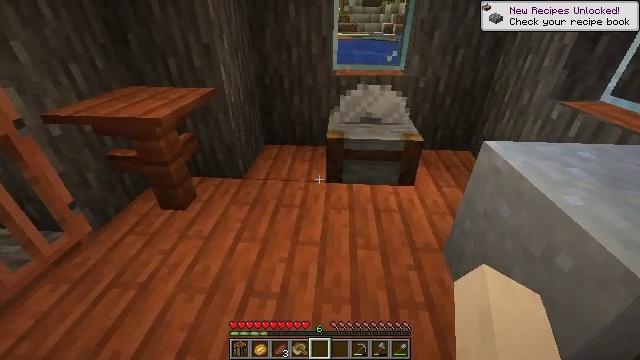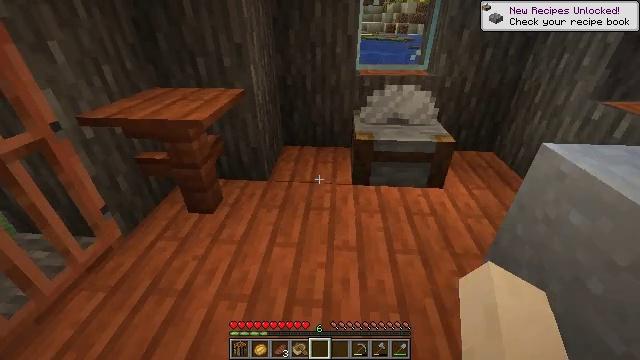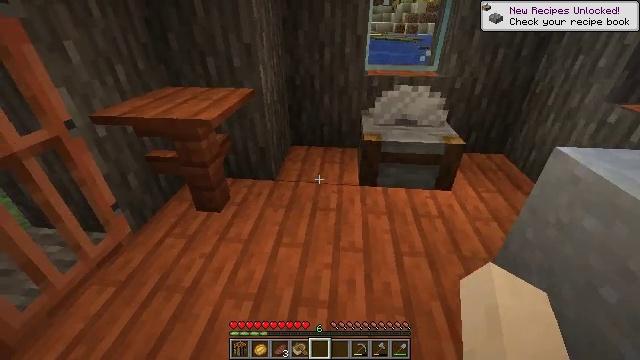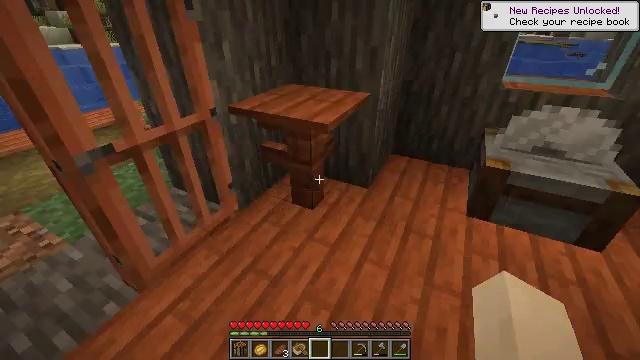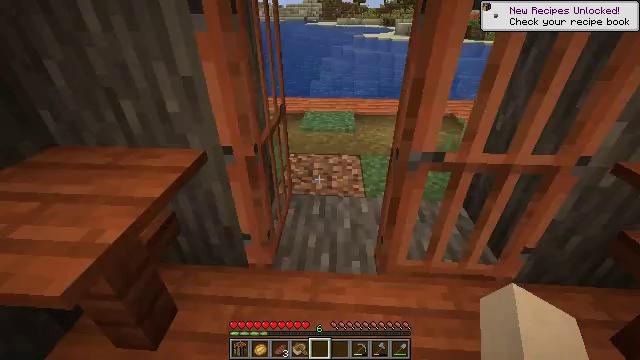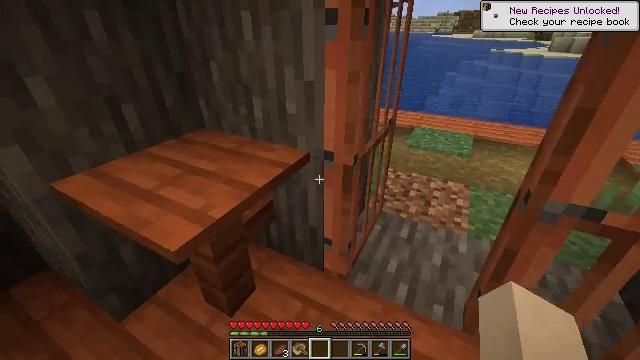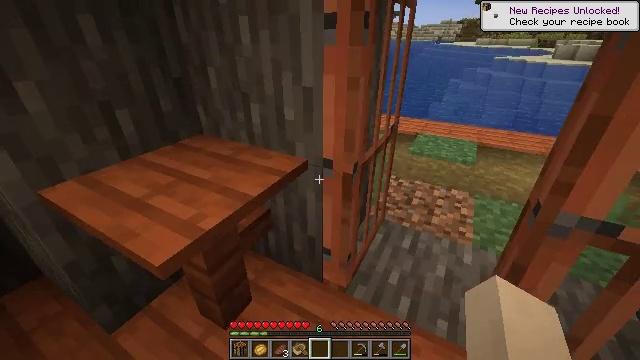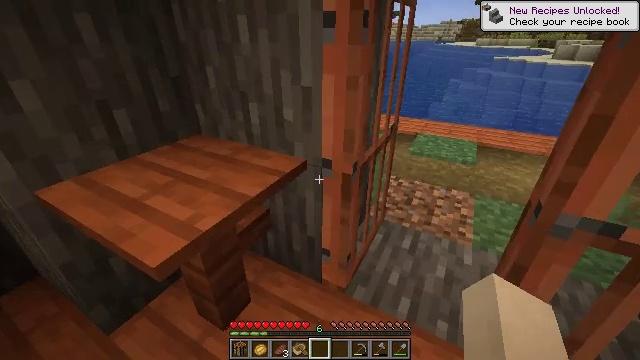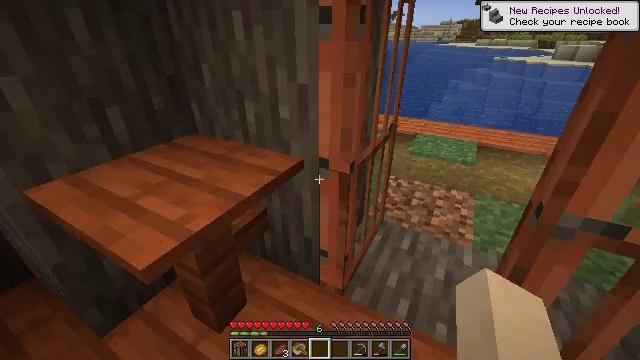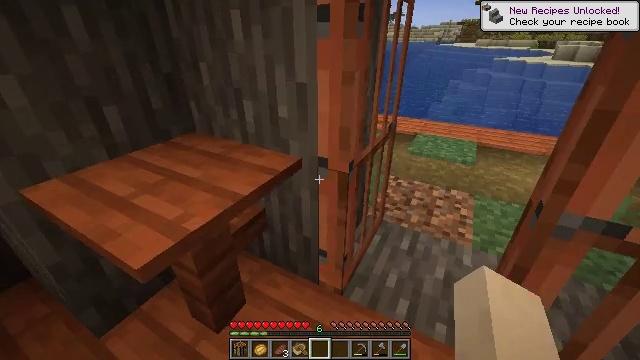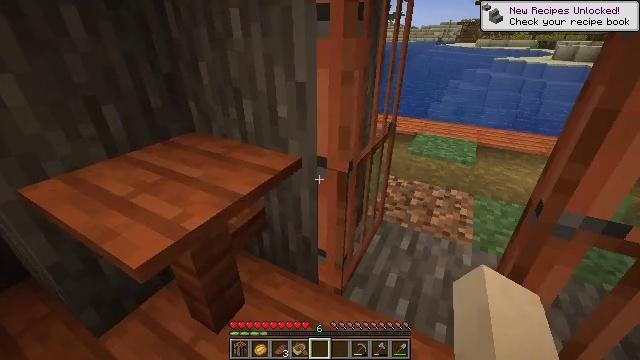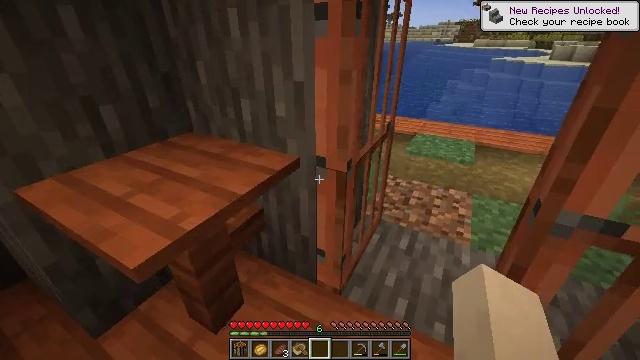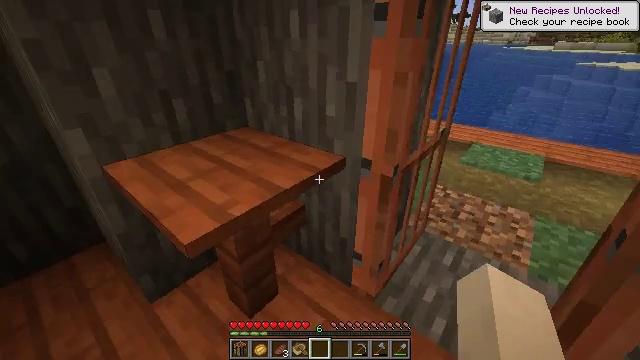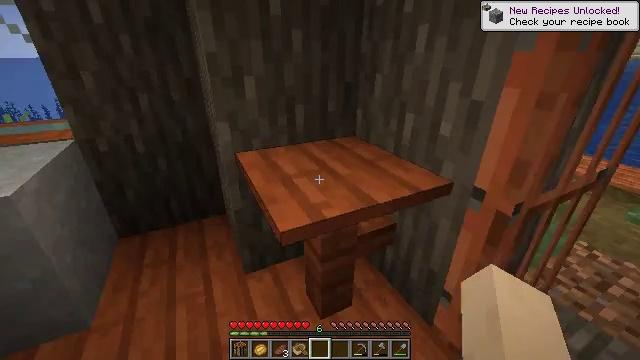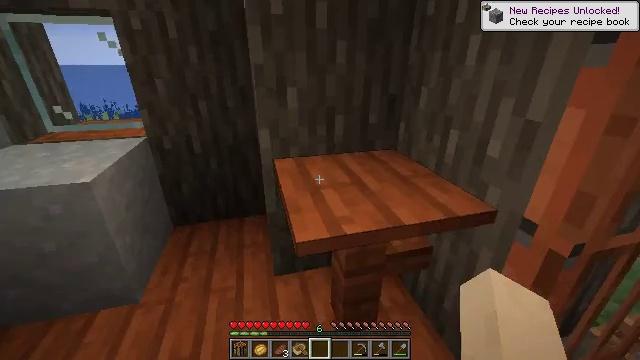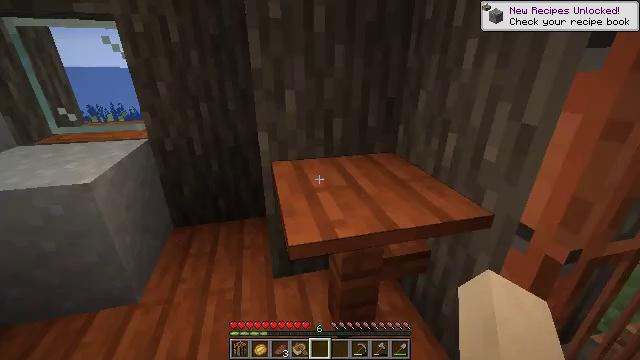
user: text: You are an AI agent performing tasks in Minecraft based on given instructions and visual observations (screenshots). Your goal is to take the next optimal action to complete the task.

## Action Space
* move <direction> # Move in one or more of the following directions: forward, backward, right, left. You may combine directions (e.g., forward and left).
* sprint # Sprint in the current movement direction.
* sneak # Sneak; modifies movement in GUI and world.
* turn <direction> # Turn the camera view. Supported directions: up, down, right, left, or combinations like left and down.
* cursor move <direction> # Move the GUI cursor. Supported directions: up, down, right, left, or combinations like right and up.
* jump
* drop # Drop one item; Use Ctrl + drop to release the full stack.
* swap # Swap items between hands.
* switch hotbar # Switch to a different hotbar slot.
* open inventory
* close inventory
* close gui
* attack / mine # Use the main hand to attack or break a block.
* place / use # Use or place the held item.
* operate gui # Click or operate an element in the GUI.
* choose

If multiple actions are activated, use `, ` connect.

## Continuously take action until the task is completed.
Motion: motion action
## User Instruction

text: Reclaim the acacia fence from a structure.
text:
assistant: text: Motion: move forward and move left
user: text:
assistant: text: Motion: move forward and move left, turn left
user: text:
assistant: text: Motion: move forward and move left, turn left
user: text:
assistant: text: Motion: move forward and move left, turn left
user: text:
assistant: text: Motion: turn left and up
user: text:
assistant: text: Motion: turn up
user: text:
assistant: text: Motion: no_op
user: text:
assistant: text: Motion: no_op
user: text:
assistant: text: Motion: no_op
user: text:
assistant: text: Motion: no_op
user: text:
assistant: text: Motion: no_op
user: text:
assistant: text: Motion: turn left
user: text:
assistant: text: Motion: turn left and up
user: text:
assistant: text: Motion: move right, turn left and up
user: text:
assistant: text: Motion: move right
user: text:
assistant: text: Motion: turn left
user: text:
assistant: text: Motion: no_op
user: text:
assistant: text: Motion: no_op
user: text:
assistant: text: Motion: turn right
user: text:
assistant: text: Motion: move forward, turn right
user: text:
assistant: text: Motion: move forward, turn right
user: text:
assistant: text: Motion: move forward, turn right
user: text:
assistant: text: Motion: move forward
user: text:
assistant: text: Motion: move forward, close inventory
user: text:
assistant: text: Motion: move forward, close inventory
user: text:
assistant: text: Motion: close inventory
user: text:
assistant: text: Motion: close inventory
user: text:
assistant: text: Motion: open gui
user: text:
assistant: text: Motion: no_op
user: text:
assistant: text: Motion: no_op